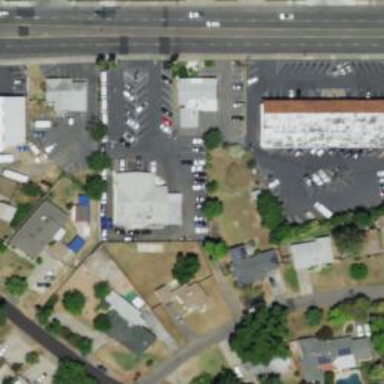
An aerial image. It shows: Car rental facility.